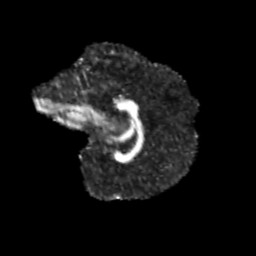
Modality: FA
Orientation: sagittal
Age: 10
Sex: male
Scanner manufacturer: siemens
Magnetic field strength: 3 T
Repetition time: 3.8 s
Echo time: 0.07 s